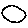
Label: moon